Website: macys
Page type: delivery-shipping
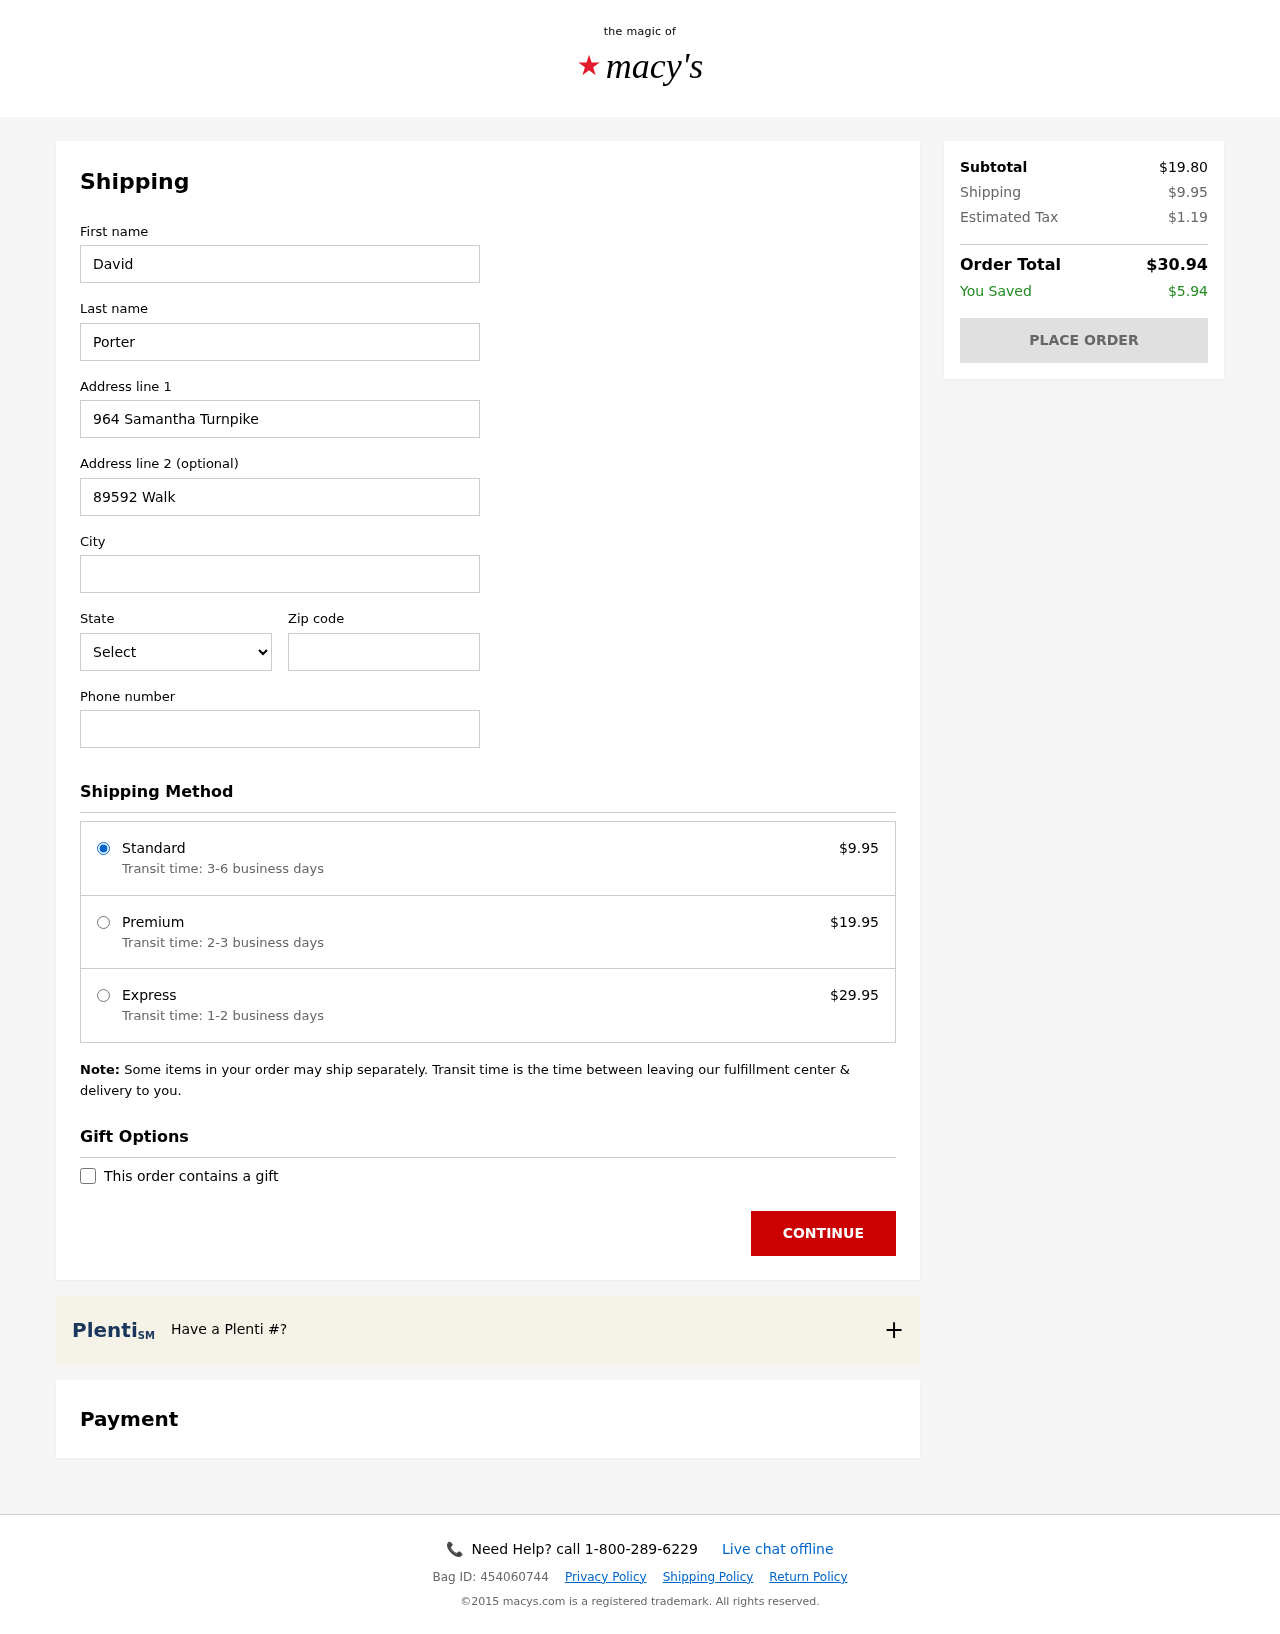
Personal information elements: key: PII_CITY
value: Vasquezbury
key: PII_FIRSTNAME
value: David
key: PII_LASTNAME
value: Porter
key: PII_PHONE
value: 3684395990
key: PII_POSTCODE
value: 92825
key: PII_STATE_ABBR
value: WI
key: PII_STREET
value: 964 Samantha Turnpike
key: PII_STREET2
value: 89592 Walker Center
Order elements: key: ORDER_SHIPPING_COST
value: $9.95
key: ORDER_SHIPPING_PREMIUM
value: $19.95
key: ORDER_SHIPPING_EXPRESS
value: $29.95
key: ORDER_SUBTOTAL
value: $19.80
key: ORDER_TAX
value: $1.19
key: ORDER_TOTAL
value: $30.94
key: ORDER_SAVINGS
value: $5.94